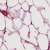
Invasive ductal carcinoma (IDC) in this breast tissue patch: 0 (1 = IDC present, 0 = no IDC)